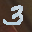
Label: 3